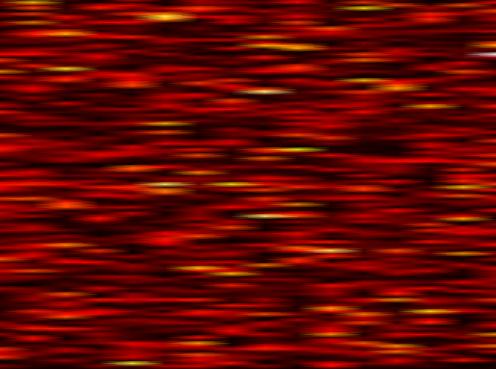
Label: OFDM